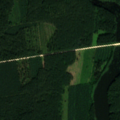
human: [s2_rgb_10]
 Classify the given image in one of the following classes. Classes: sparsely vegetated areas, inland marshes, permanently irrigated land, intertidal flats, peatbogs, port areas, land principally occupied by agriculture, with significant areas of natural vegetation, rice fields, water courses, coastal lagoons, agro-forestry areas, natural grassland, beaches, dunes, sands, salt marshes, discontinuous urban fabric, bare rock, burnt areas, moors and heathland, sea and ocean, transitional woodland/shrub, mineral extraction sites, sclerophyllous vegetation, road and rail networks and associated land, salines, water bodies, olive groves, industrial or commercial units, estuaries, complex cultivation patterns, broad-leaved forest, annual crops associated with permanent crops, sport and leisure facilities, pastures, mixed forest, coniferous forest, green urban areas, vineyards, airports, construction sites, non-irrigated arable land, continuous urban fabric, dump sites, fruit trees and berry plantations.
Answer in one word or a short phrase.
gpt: coniferous forest, transitional woodland/shrub, water bodies